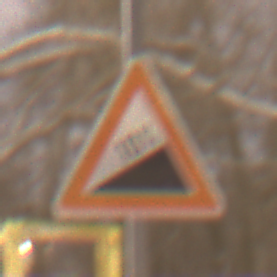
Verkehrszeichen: Steigung10
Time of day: Night
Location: Outdoor (Urban)
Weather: Overcast
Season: Winter
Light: Artificial